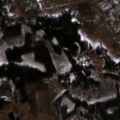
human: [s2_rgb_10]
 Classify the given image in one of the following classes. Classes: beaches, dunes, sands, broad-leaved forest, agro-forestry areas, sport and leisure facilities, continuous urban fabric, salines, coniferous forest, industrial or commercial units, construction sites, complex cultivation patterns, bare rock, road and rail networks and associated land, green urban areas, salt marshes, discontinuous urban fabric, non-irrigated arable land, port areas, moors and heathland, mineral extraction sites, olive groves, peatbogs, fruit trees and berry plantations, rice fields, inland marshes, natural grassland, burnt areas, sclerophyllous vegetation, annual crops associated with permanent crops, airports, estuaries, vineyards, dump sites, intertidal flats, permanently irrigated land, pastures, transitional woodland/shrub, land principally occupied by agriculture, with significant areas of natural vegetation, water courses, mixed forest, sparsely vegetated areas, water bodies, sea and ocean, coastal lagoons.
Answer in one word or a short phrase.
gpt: pastures, complex cultivation patterns, land principally occupied by agriculture, with significant areas of natural vegetation, mixed forest